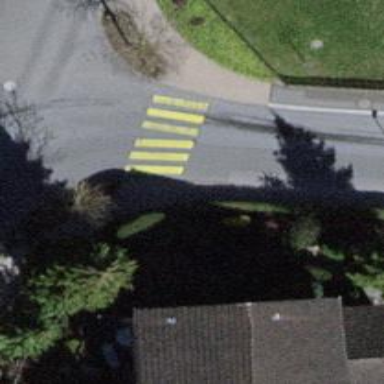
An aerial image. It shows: Uncontrolled zebra crossing on the road.